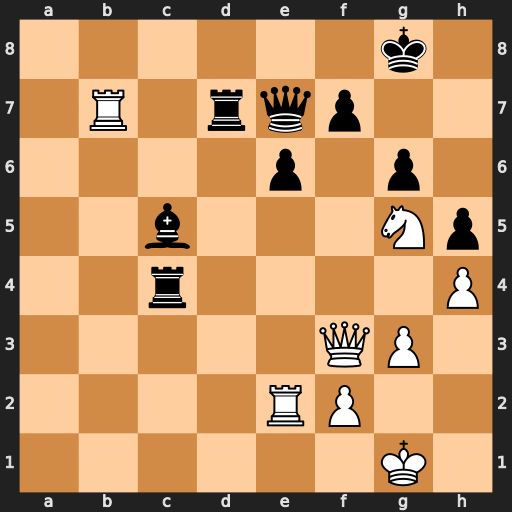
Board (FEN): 6k1/1R1rqp2/4p1p1/2b3Np/2r4P/5QP1/4RP2/6K1
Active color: w
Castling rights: -
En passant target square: -
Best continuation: Rb8+ Kg7 Qa8